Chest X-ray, AP view. Patient: 77 years old, sex M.
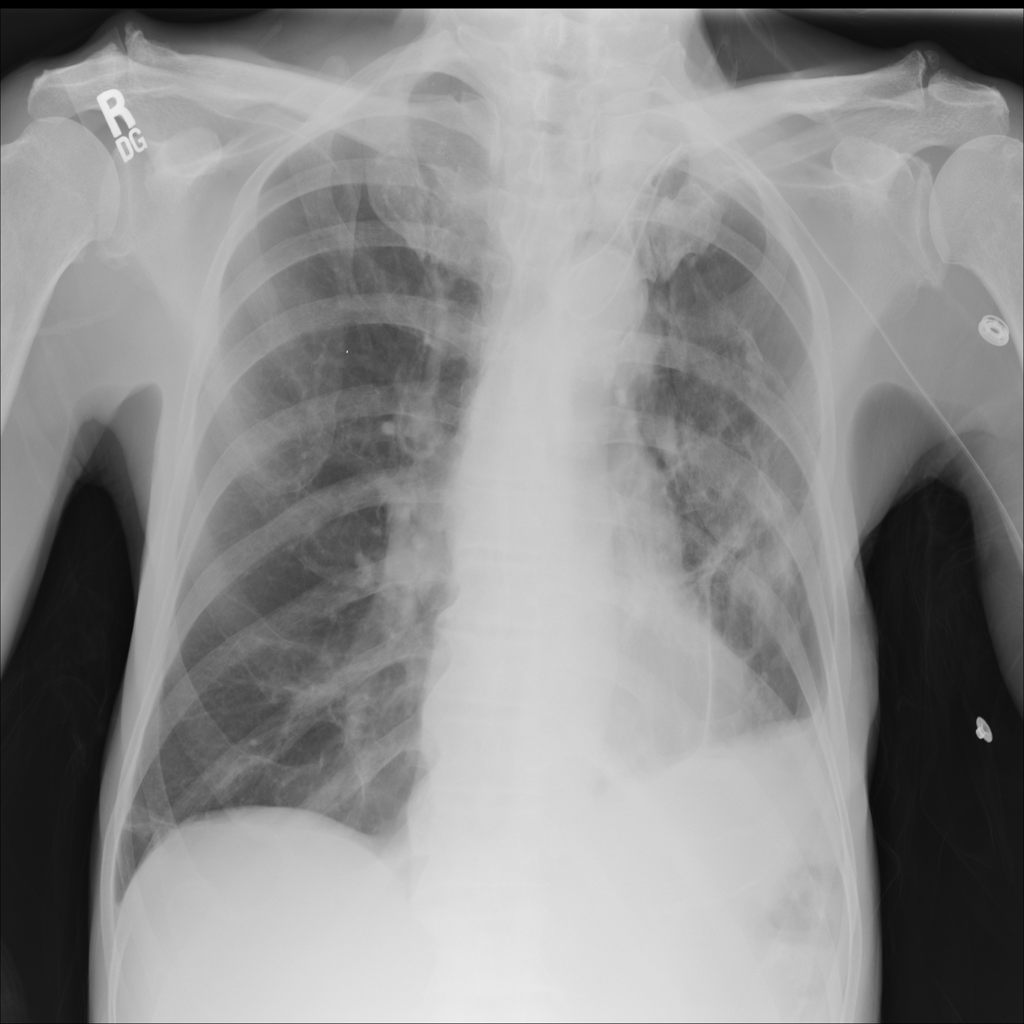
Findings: Fibrosis